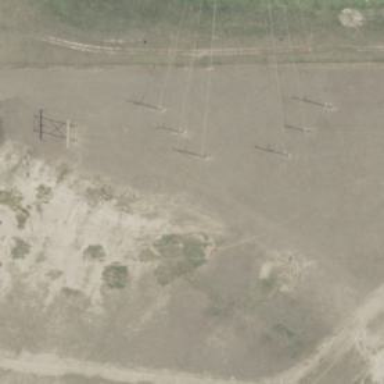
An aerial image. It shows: Triple tower power structure.